Field crop: maize
Growth stage: 1
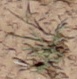
Species: lolium